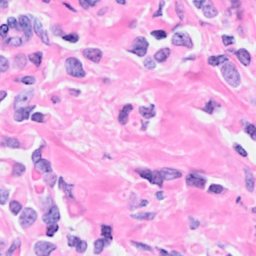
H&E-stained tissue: Breast